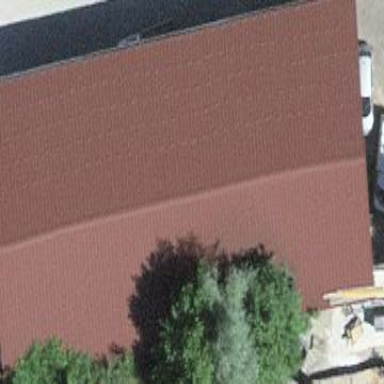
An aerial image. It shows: Barn.